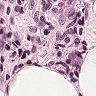
Metastatic tissue present: no